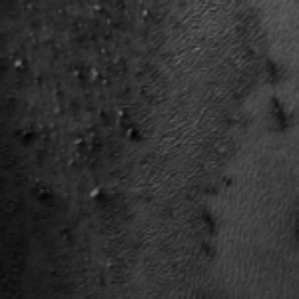
Label: frost